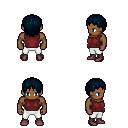
a pixel art fantasy rpg character, male body template, human, dark skin, maroon sleeveless shirt, white pants, raven plain hairstyle, maroon shoes, four views (front, back, left, right), 2x2 character sprite sheet, small pixel art, hard edges, no anti-aliasing